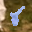
Label: 8